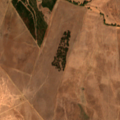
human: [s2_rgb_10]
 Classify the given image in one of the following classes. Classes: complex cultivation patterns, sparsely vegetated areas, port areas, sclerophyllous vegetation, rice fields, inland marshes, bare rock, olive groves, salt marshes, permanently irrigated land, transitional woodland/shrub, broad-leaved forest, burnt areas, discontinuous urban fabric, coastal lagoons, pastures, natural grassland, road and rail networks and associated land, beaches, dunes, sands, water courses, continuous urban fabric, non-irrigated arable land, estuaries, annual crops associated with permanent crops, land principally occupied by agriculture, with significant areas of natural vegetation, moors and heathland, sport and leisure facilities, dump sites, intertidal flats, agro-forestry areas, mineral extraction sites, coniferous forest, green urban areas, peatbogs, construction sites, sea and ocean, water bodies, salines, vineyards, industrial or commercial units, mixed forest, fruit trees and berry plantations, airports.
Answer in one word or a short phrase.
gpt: non-irrigated arable land, transitional woodland/shrub